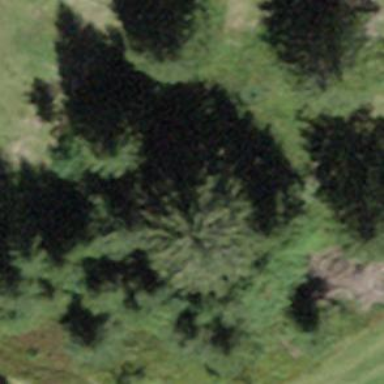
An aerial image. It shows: Beautiful woodland area.